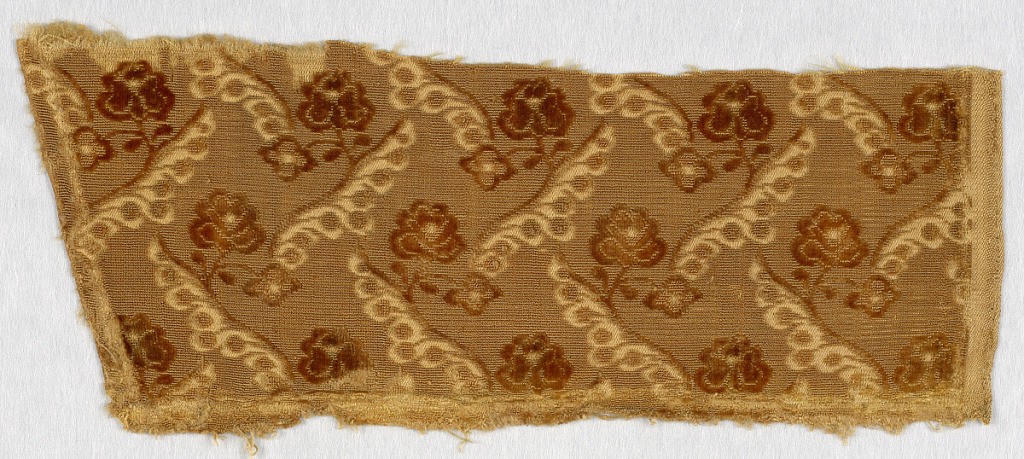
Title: Fragment
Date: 18th century
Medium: silk Technique: cut and uncut supplementary warp pile in a satin ground (velvet) Label: Silk cut and uncut velvet
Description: Ciselé velvet in tan with a ground of uncut pile with small scale conventionalized rose in cut pile. Diagonal decorative lines voided in satin ground.